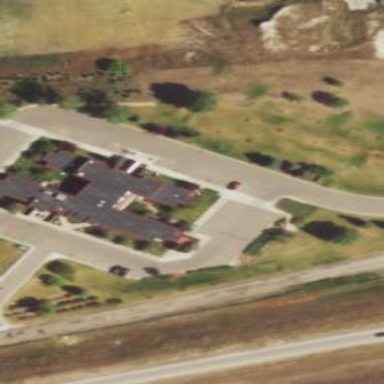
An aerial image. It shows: Clinic building providing healthcare services.